Question: I have some problems adding my shader-glsl files from one xcode project to another. I'm completely confused at this moment, since I can't make a path to files I simply drag into xcode.
I have checked spelling, "show in finder" many times and still have the problem...
Here's my example of files I added to xCode, I didn't even put them into sub-directories to rule out any problems with those:

Now my code:
'''
NSLog(@"Filepath of Tools-image: %@",[[NSBundle mainBundle] pathForResource:@"tools" ofType:@"png"]);
NSLog(@"Filepath of mo-tut is: %@",[[NSBundle mainBundle] pathForResource:@"mo" ofType:@"tut"]);
NSLog(@"Filepath of FragShader-fsh is: %@",[[NSBundle mainBundle] pathForResource:@"fragshader" ofType:@"fsh"]);
'''
At run-time I get this output:
'''
2011-07-02 02:03:33.516 windowconfig[16192:707] Filepath of Tools-image: /var/mobile/Applications/BC82AD2C-B8B9-4751-80A2-31EC5ACEC9C2/windowconfig.app/tools.png
2011-07-02 02:03:33.526 windowconfig[16192:707] Filepath of mo-tut is: /var/mobile/Applications/BC82AD2C-B8B9-4751-80A2-31EC5ACEC9C2/windowconfig.app/mo.tut
2011-07-02 02:03:33.531 windowconfig[16192:707] Filepath of FragShader-fsh is: (null)
'''
Please, does anyone have an idea on this?
EDIT: "tools.png" currently is an icon I use on a tab-bar, its in a subfolder in resources and was just a test for comparison. In case you guys wonder why I didn't open the path to the other file in the screenshot.
EDIT2: I used "Clean" like crazy in the last two hours. "fragshader.fsh" appearently doesn't get copied to the "windowconfig.app" bundle even though I added it to the project in the same way I added "mo.tut" and this one is in the bundle package. How can I ensure it gets copied?
EDIT3: Target Membership is checked in the Inspector for both files, still teh shader isn't copied.
Under Target-Build Phases the file wasn't in the "copy files to bundle" list.
I manually added it, but still its strange it wasn't added automatically after I added the file to the project.
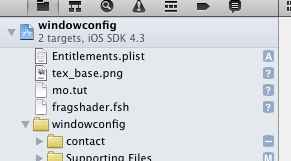
Answer: Have you made sure that fragshader.fsh is in a copy files step? (i.e. made sure it's actually present in the resulting app bundle).